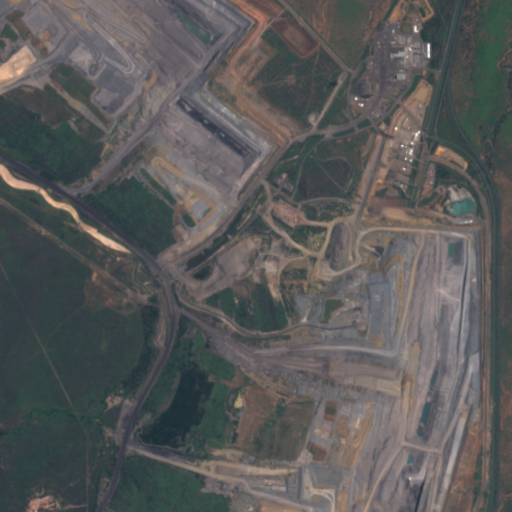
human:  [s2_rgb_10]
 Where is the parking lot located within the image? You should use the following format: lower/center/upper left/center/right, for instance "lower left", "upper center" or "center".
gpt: The parking lot is located in the upper right of the image.
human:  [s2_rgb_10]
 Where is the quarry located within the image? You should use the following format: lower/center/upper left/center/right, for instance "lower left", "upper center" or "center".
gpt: There is no quarry in the image.